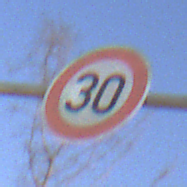
Verkehrszeichen: Geschwindigkeit30
Umgebung: Outdoor, Nature
Tageszeit: SunriseSunset
Wetter: Clear
Licht: Natural
Jahreszeit: NotSpecified
Kontrast: HighContrast